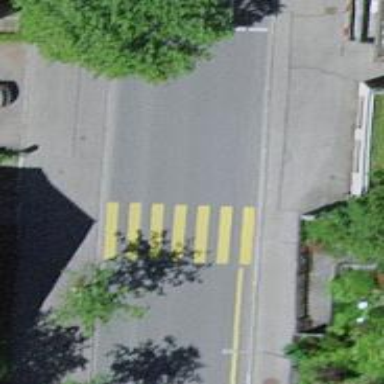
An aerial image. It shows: Uncontrolled road crossing.